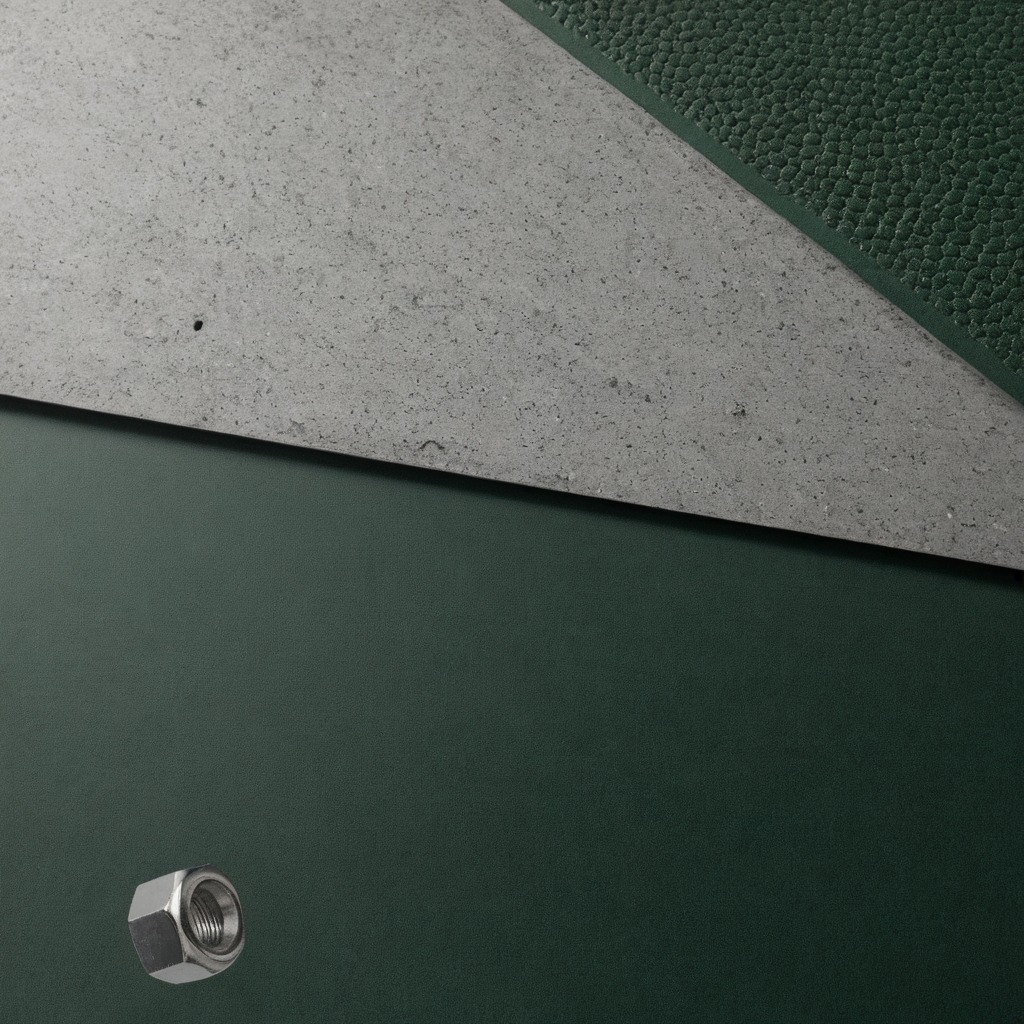
A metal nut lies on a clean granite tabletop covered with a green rubber mat inside a workshop under bright overhead lighting crisp shadows high clarity worn but beneath the mat.